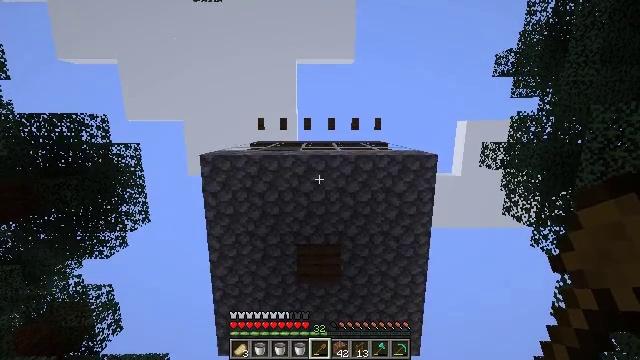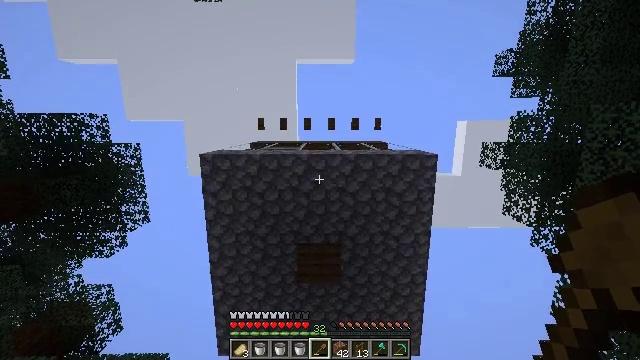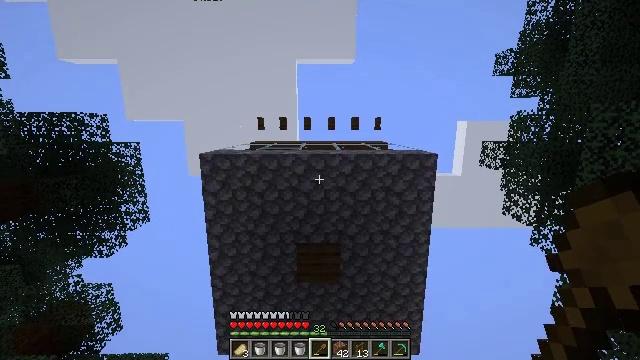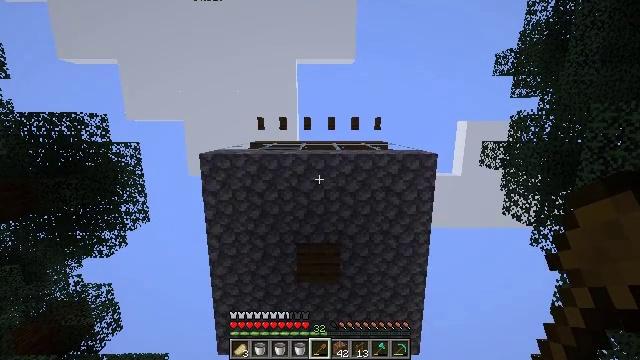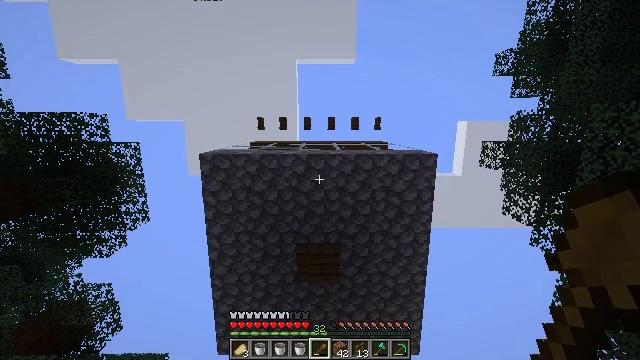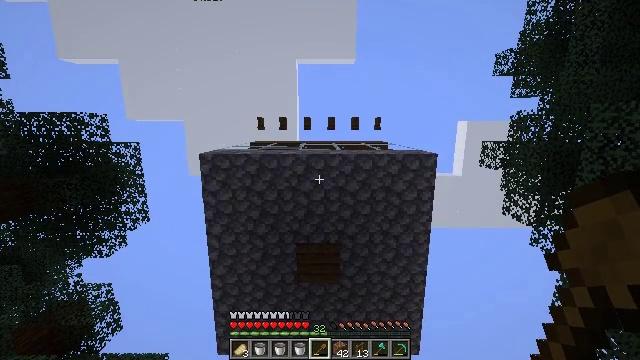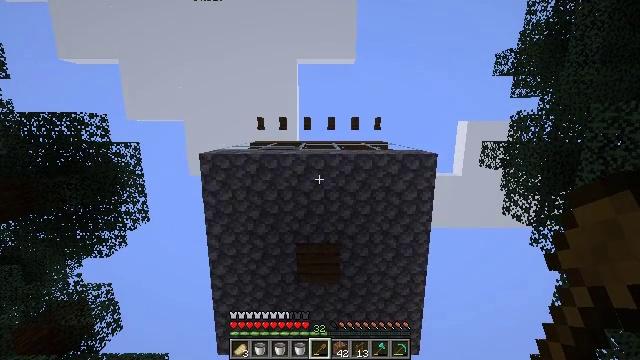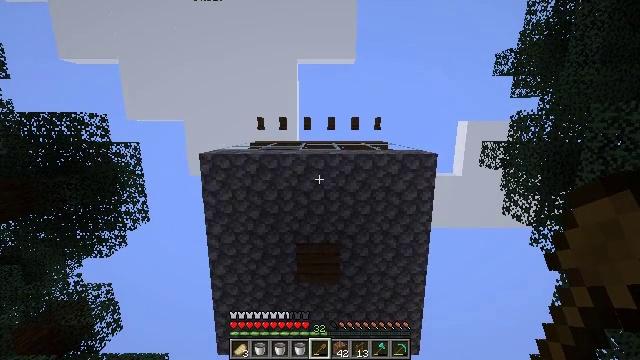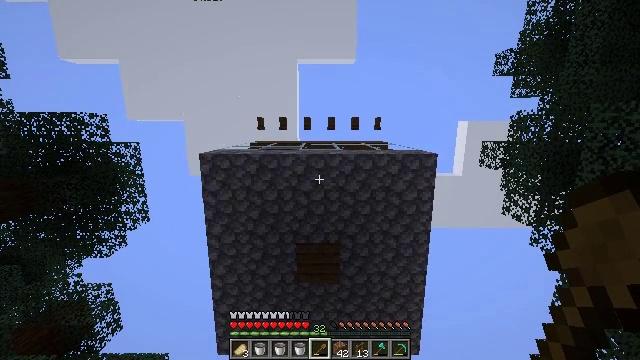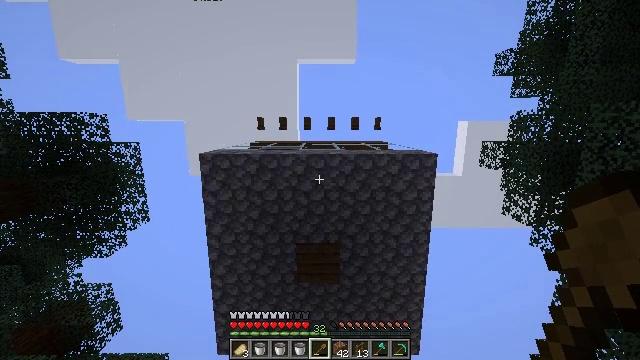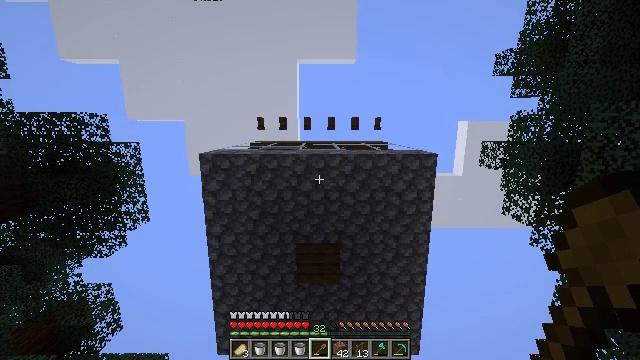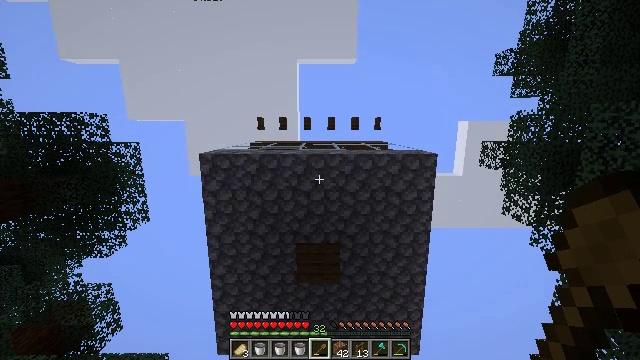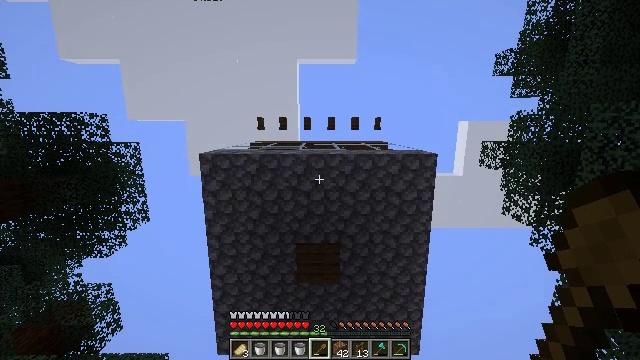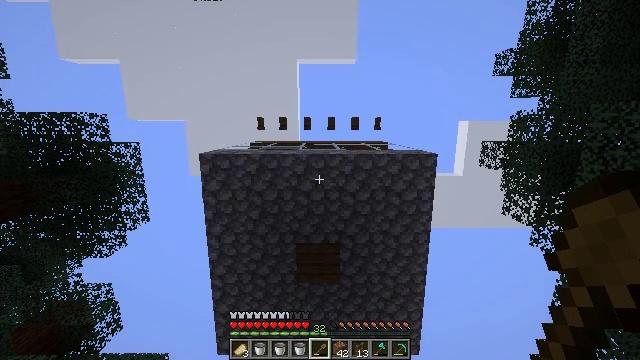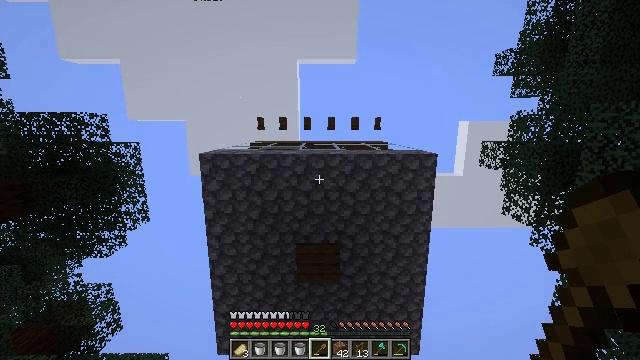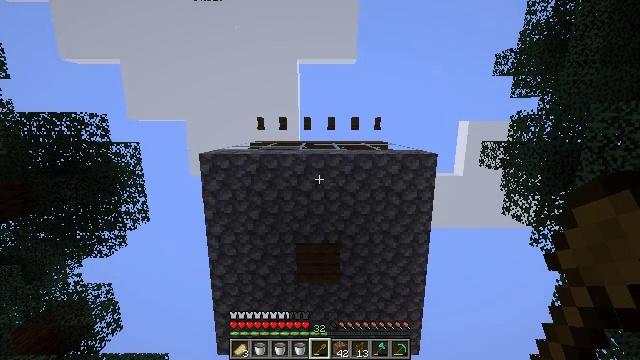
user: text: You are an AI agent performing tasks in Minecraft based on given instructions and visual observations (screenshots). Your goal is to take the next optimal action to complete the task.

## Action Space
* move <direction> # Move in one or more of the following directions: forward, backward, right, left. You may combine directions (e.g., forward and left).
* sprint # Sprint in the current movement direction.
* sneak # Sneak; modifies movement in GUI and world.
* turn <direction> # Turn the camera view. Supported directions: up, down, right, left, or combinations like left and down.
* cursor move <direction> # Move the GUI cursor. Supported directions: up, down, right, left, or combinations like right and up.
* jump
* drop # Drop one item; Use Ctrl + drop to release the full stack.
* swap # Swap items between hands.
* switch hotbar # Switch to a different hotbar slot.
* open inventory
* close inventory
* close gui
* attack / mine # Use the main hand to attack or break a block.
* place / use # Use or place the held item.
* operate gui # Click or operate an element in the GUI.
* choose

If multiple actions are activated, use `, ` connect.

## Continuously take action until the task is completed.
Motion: motion action
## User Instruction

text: Gather potatoes by left-clicking.
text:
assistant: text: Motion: no_op
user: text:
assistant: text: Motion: no_op
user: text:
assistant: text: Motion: no_op
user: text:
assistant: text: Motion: no_op
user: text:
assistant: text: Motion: no_op
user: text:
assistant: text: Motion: no_op
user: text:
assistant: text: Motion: no_op
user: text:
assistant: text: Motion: no_op
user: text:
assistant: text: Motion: no_op
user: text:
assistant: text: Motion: no_op
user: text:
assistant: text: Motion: no_op
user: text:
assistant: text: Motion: no_op
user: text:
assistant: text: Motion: no_op
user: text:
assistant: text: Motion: no_op
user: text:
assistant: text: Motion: no_op
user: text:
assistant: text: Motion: no_op
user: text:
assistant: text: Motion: no_op
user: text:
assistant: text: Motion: no_op
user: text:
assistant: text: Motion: no_op
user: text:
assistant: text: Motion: no_op
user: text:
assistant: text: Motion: no_op
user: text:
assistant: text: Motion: no_op
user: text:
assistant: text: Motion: no_op
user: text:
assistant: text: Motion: no_op
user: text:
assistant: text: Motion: no_op
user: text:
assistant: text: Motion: no_op
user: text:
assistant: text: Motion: no_op
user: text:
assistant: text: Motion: no_op
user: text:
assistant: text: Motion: no_op
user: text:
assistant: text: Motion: no_op